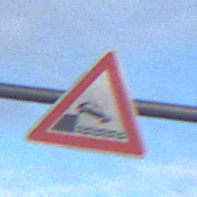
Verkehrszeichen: Ufer
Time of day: SunriseSunset
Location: Outdoor (Suburban)
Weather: PartlyCloudy
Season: NotSpecified
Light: Natural